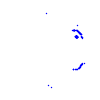
Particle: kaon